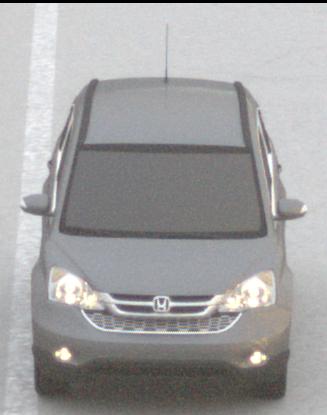
Make: Honda
Model: CR-V
Detailed model: CR-V (III) (04/10 - 10/12)
Model produced from: 2010
Model produced until: 2012
Doors: 5
Color: gray
Road condition: dry road
Daytime: sunrise or sunset
Contrast: low contrast